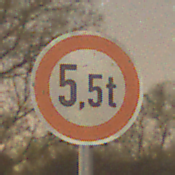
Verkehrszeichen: TatsaechlicheMasse
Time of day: Night
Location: Outdoor (Nature)
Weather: Clear
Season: NotSpecified
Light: Natural